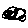
Label: cloud